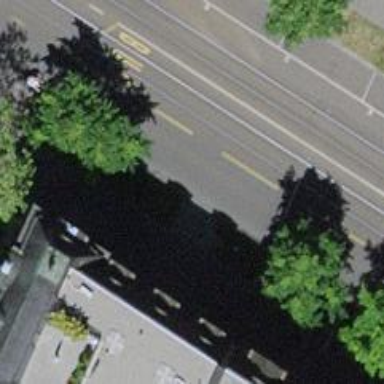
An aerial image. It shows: Tree-lined avenue.